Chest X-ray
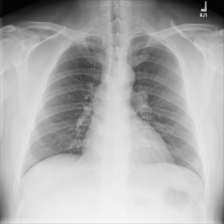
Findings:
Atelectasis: negative
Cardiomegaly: negative
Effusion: negative
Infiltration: negative
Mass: negative
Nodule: negative
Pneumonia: negative
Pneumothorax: negative
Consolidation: negative
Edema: negative
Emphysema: negative
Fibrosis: negative
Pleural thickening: negative
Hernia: negative